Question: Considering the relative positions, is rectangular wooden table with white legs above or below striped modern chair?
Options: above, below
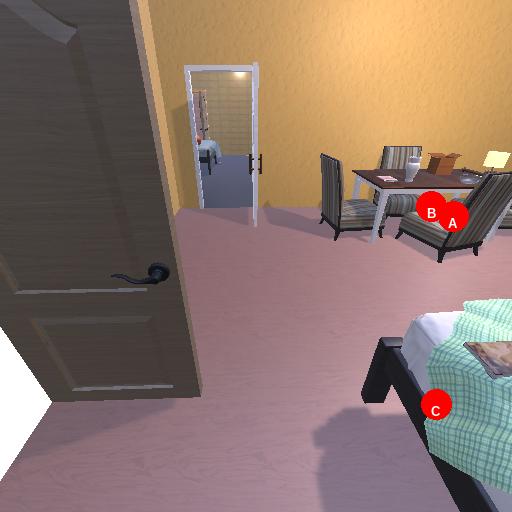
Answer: above